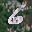
Label: 6